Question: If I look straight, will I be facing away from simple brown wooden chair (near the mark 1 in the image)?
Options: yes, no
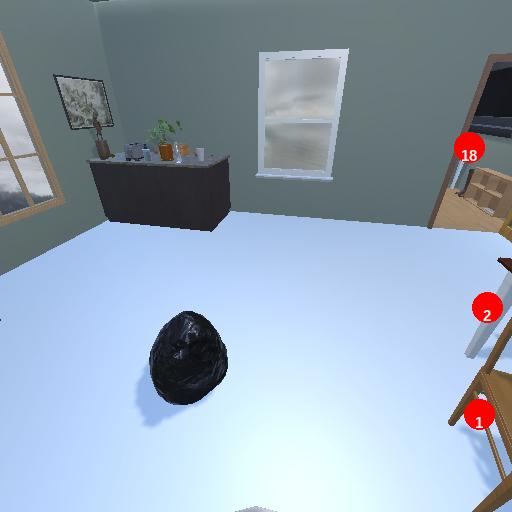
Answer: yes